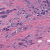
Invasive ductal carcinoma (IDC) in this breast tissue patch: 1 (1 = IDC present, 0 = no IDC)